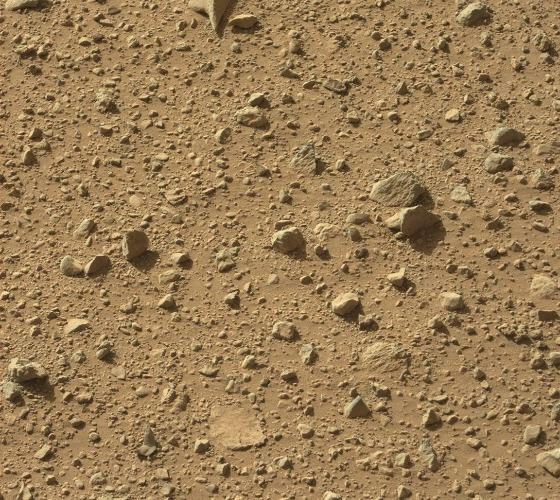
Terrain classes present: Gravel / Sand / Soil, Rock, Shadow